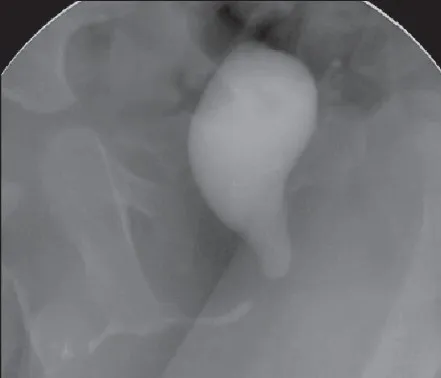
MCU showing the huge prostatic utricle, the catheter has entered into the utricle. Bladder is not seen.
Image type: radiology (x_ray)